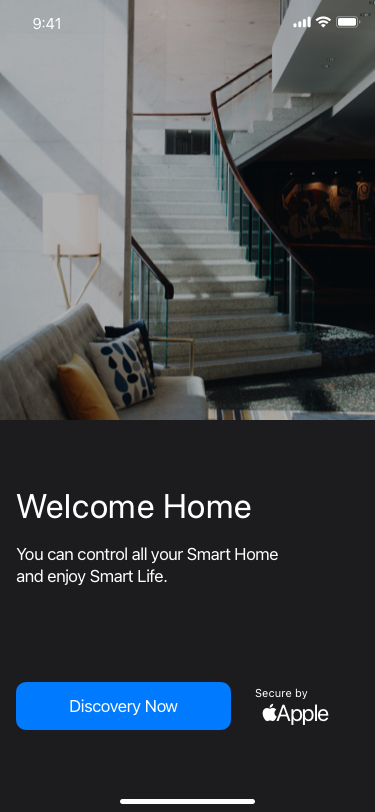
Text in this UI design:
Apple
Secure by
You can control all your Smart Home and enjoy Smart Life.